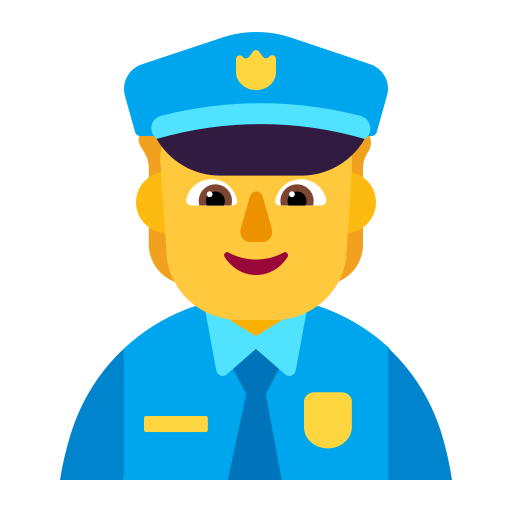
police officer flat default